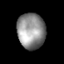
Tissue: skin
Cell type: Epithelial cells
Senescence score: 0.2491
Nuclear area (px): 973
Mean DAPI intensity: 142.686